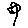
Label: flower